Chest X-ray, PA view. Patient: 56 years old, sex F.
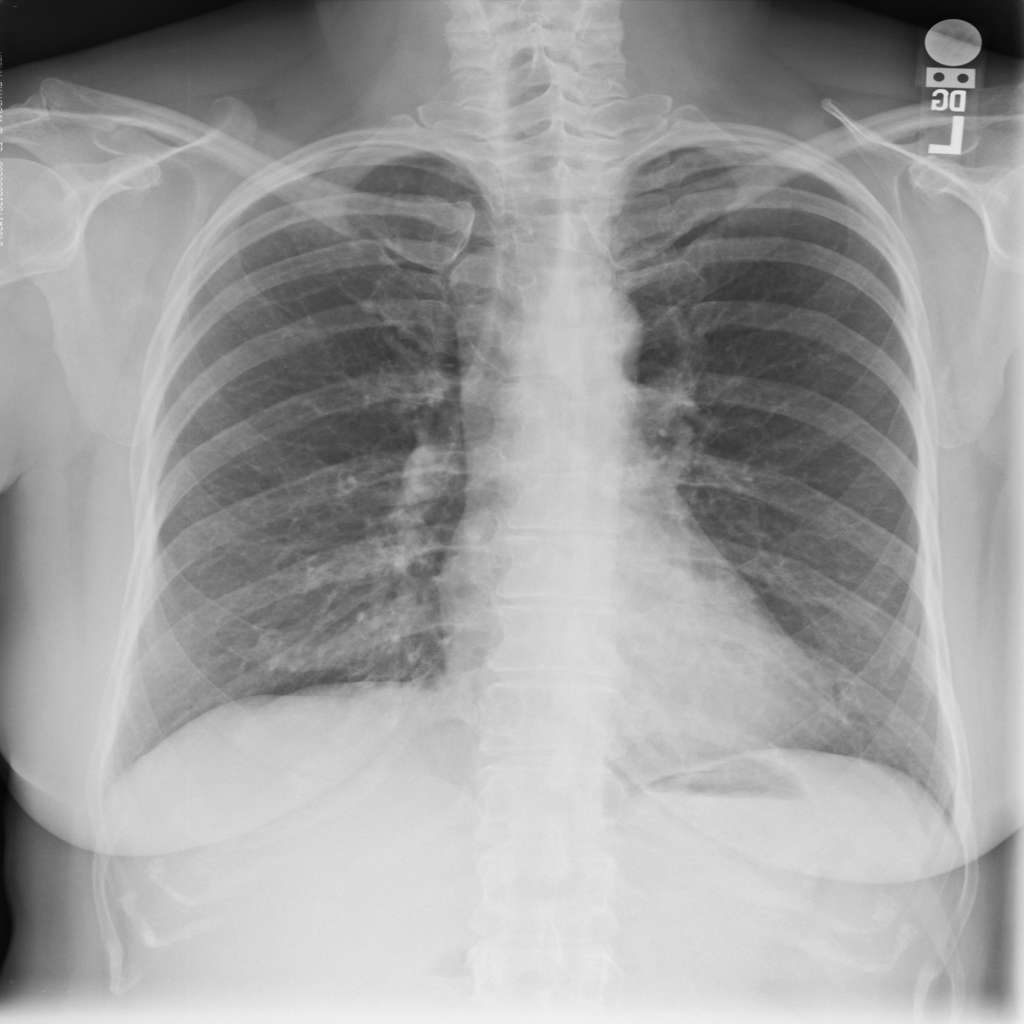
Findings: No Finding